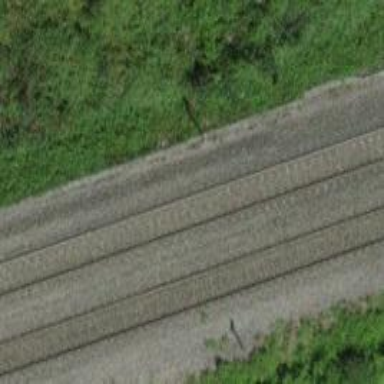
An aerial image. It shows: Railway track with single rail.